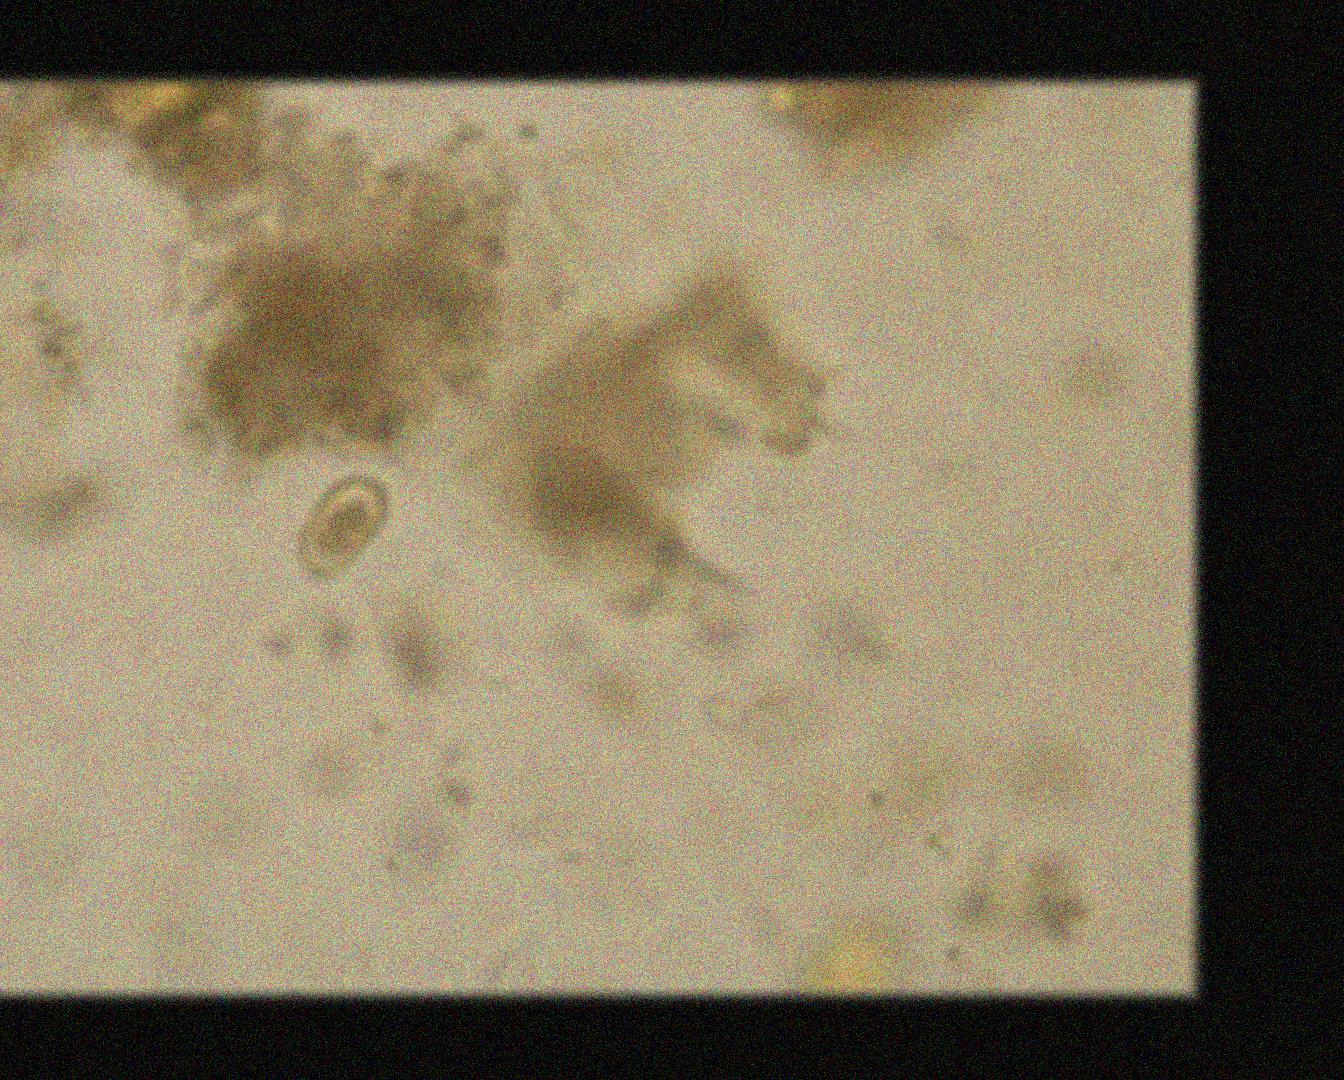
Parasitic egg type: Capillaria philippinensis